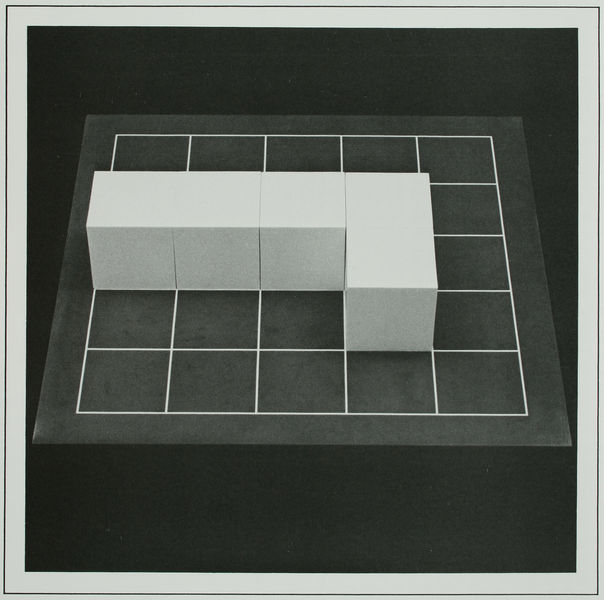
Titel: Five Cubes / Twenty-Five Squares (Sides Touching)
Künstler: Sol Lewitt
Standort: New York
Institution: Privatsammlung
Schlagwörter: weiß, kubismus, kariert, schwarz, zeichnung, karo, schachbrett, rahmen, fünf, abstrakt, linien, white, foto, spiel, karos, rechteck, minimalismus, brett, würfel, quadrate, geometrisch, geometrie, lewitt, quadrat, kuben, raster, dreidimensional, kubus, grenzen, space, contrast, tetris, sol lewitt, minimal art, spielbrett, blak, blaks, puzzle, threedimensional